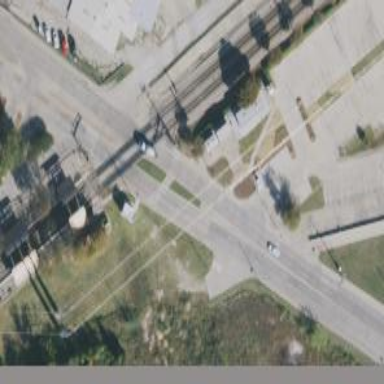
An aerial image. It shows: Light rail railway with electrified contact line.